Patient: sex F, age 54
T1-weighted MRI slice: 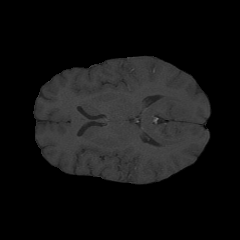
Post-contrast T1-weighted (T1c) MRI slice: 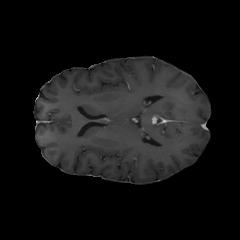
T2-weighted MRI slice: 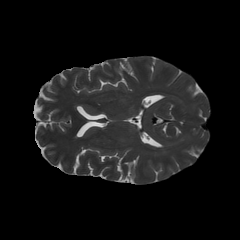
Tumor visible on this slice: no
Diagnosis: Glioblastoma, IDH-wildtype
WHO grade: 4